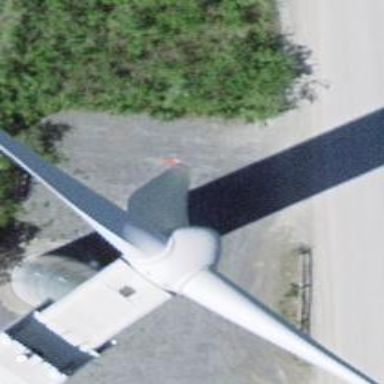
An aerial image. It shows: Wind generator powered by horizontal axis wind turbine.